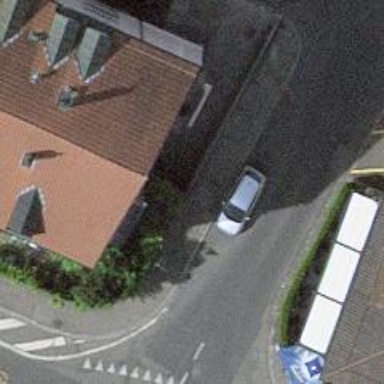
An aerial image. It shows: Parking entrance.